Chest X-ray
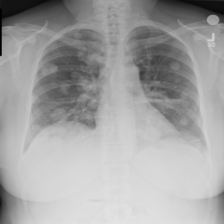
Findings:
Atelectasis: positive
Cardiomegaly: negative
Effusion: negative
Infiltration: negative
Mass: negative
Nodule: negative
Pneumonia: negative
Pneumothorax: negative
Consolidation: negative
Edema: negative
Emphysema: negative
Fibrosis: negative
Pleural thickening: negative
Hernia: negative